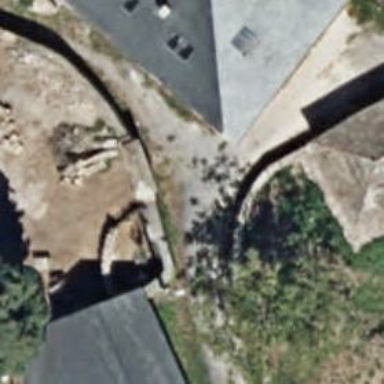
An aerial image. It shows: Wall made of stone.